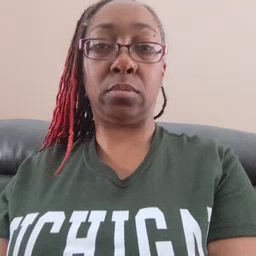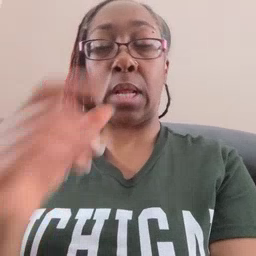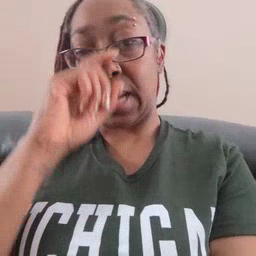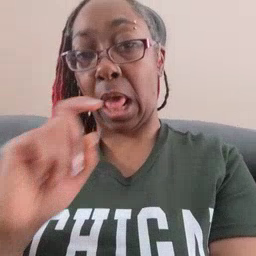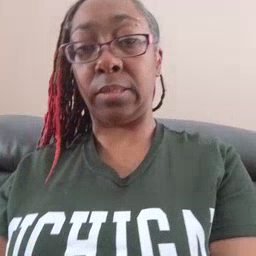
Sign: doll